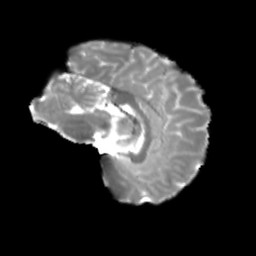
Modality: T2w
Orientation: sagittal
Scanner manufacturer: siemens
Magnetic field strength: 3 T
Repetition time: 4 s
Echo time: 0.0594 s